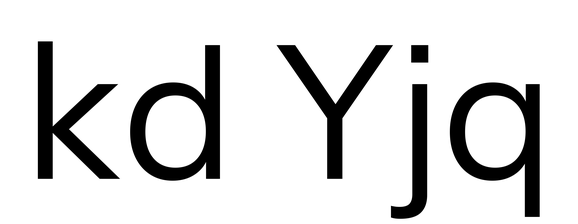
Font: InstrumentSans_Regular